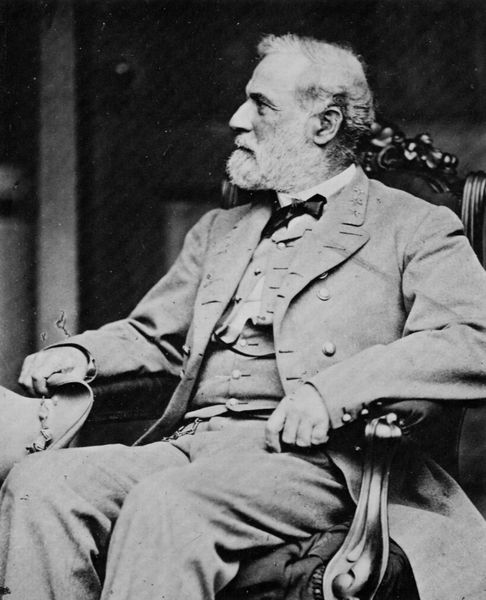
Titel: Robert E. Lee
Künstler: Mathew B. Brady
Schlagwörter: dunkel, hand, mann, schatten, weiß, sitzen, elegant, finger, frisur, grau, hell, hintergrund, hut, licht, mund, nase, ohr, profil, raum, schwarz, stirn, stuhl, tür, zimmer, blick, schleife, alt, anzug, bart, hemd, hose, jacke, arme, barock, kragen, mensch, vollbart, bildnis, herr, hände, innenraum, portrait, porträt, auge, haare, interieur, pose, reich, sessel, sitzend, kinn, scheitel, lächeln, armlehne, lehne, gehstock, kette, monochrom, lehnen, ernst, knopfloch, glanz, atelier, bauch, edel, wange, nägel, knöpfe, fliege, gehrock, jackett, kniestück, revers, jacket, weste, foto, fotografie, photographie, lehnstuhl, schwarzweiss, sterne, orden, posieren, photo, verziert, uhrkette, armlehnen, leder, hamd, dreiteiler, aufnahme, auflehnen, gedrechselt, studio, harr, repräsentativ, knopflöcher, atelieraufnahme, chippendale, amerikaner, förmlich, graubart, dreilteilig, schwarzweiß7atlier, 19. jahrhundert